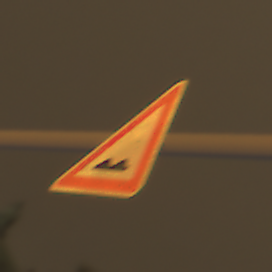
Verkehrszeichen: UnebeneFahrbahn
Umgebung: Outdoor, Urban
Tageszeit: Night
Wetter: Overcast
Licht: Artificial
Jahreszeit: NotSpecified
Kontrast: HighContrast